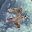
Label: 7